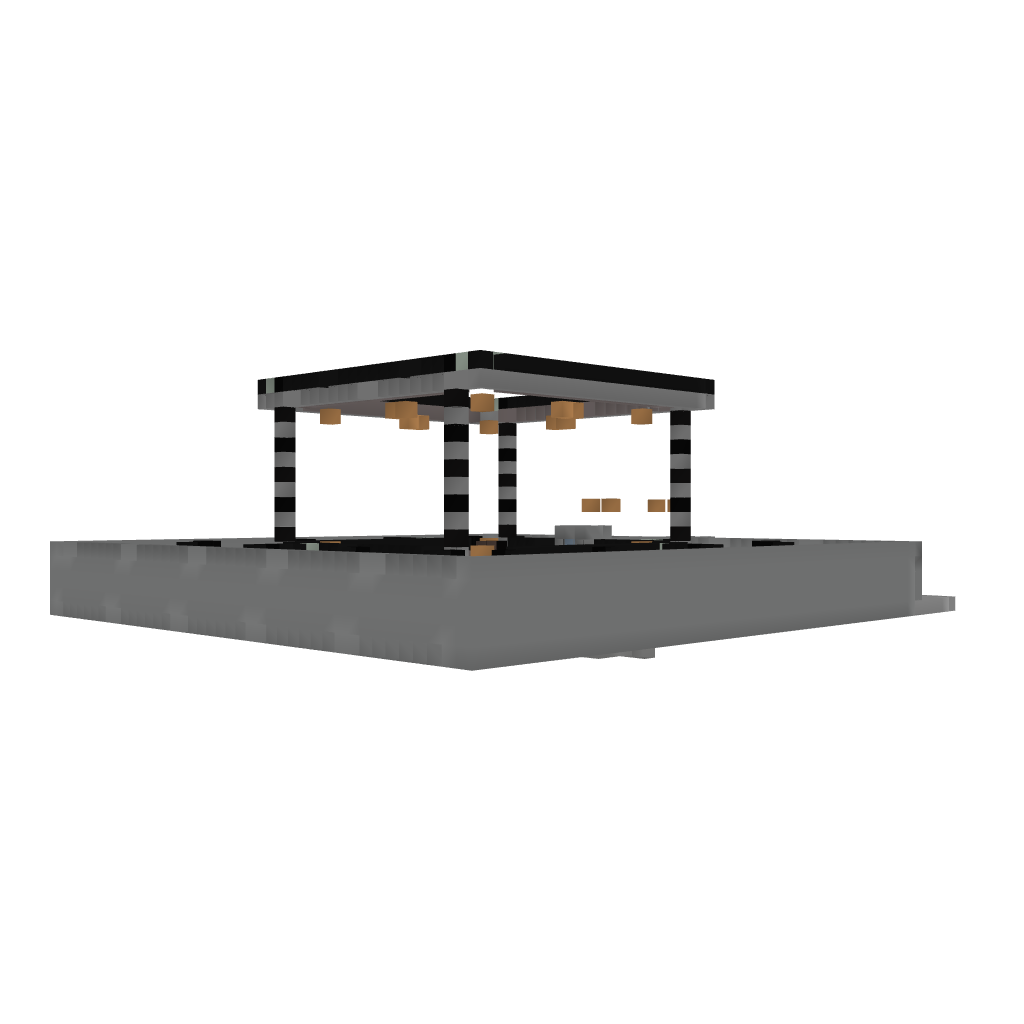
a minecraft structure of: Self-Building/Repairing House